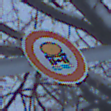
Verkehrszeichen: VerbotFahrzeugeWassergefaehrdenderLadung
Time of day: Midday
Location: Outdoor (Nature)
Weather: Overcast
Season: Winter
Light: Natural